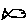
Label: fish